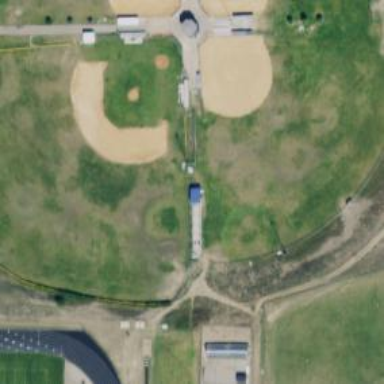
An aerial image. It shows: Softball pitch for leisure sports.